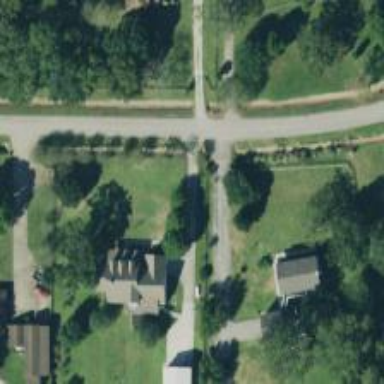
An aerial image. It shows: Driveway.